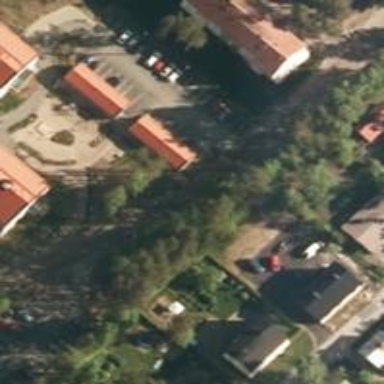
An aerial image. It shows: Residential road.